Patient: sex M, age 51
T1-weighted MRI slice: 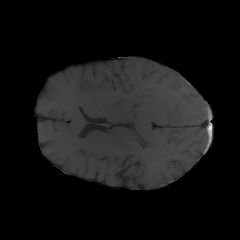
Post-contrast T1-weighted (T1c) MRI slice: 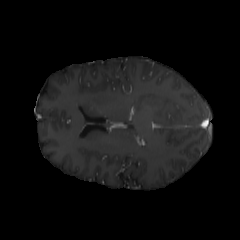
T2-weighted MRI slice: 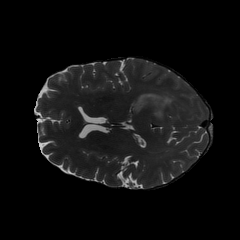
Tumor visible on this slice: yes
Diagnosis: Glioblastoma, IDH-wildtype
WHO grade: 4